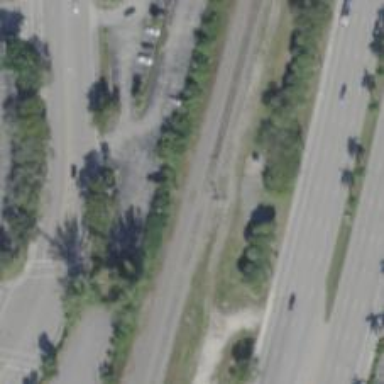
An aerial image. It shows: Railway signal.